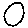
Label: circle